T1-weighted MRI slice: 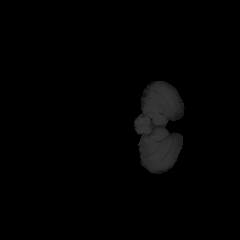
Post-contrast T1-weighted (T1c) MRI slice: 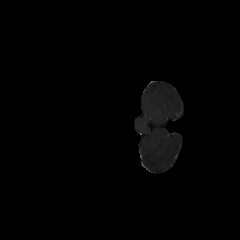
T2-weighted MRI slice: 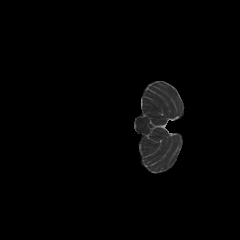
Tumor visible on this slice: no